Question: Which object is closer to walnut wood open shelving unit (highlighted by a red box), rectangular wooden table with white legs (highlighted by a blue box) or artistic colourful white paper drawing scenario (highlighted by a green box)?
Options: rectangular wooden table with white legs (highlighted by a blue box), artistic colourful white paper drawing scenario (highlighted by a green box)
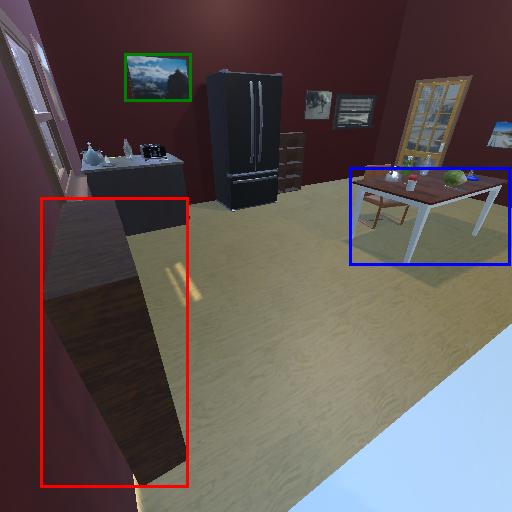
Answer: rectangular wooden table with white legs (highlighted by a blue box)